Field crop: maize
Growth stage: 2
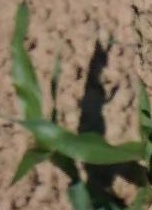
Species: maize